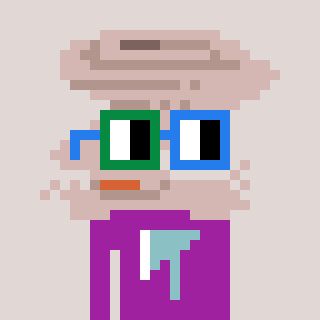
a pixel art character with square green and blue glasses, a tornado-shaped head and a magenta-colored body on a warm background